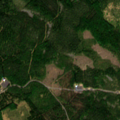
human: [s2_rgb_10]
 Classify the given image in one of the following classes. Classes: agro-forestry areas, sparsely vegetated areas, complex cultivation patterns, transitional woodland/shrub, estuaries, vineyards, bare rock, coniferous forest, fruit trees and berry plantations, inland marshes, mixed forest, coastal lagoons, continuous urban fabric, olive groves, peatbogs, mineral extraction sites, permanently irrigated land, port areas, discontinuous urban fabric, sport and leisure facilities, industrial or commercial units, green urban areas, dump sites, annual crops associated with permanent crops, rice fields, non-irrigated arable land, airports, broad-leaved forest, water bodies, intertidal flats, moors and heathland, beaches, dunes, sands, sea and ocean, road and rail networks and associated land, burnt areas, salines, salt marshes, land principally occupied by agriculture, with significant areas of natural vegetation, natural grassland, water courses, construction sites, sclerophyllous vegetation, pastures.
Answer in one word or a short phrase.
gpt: coniferous forest, mixed forest